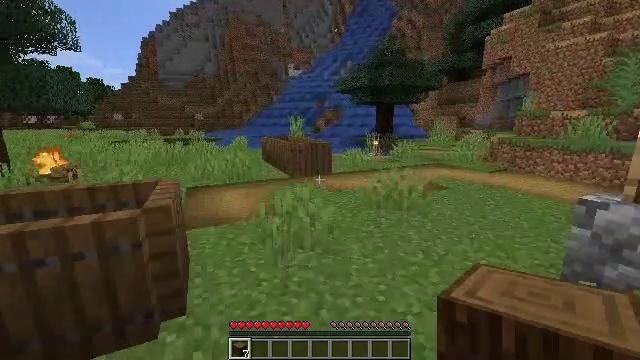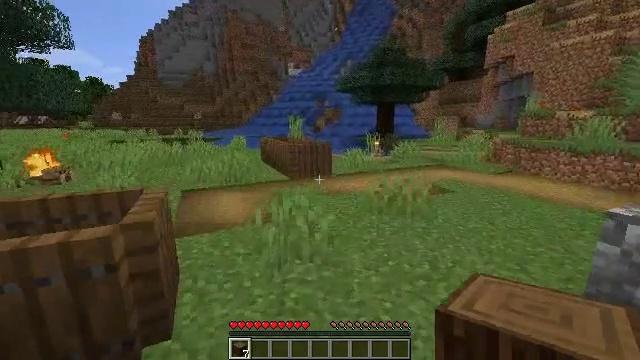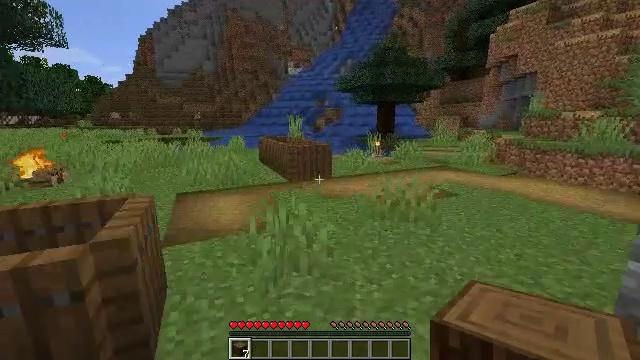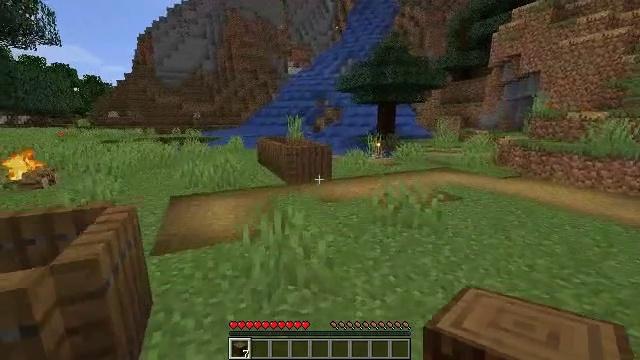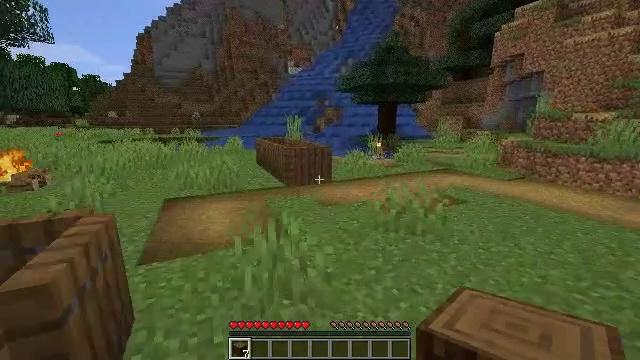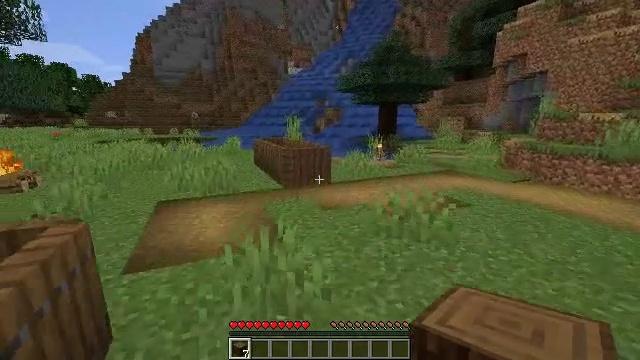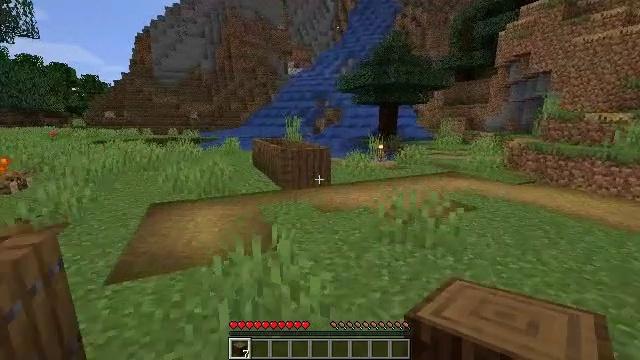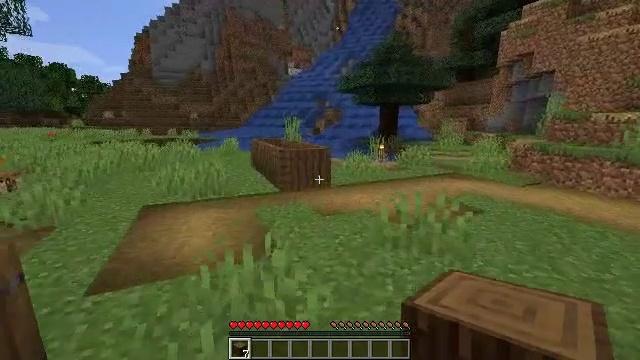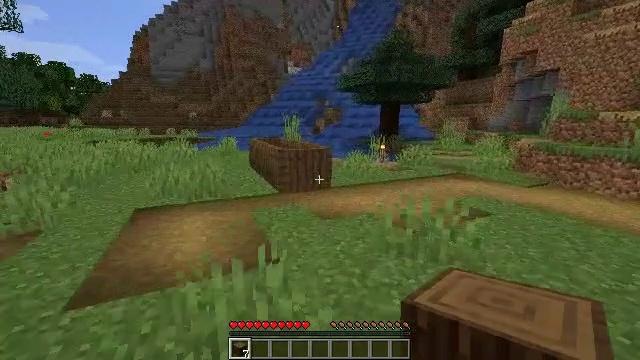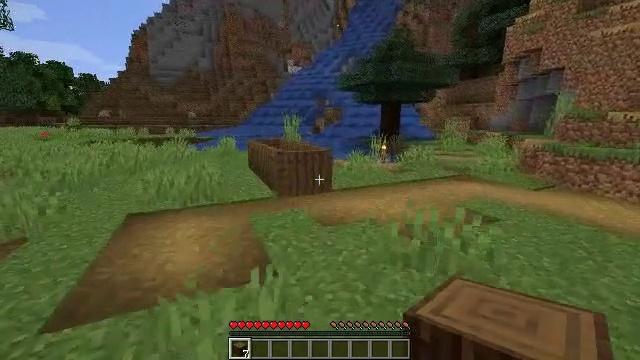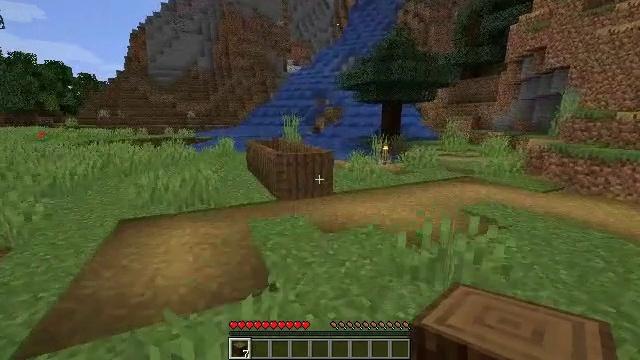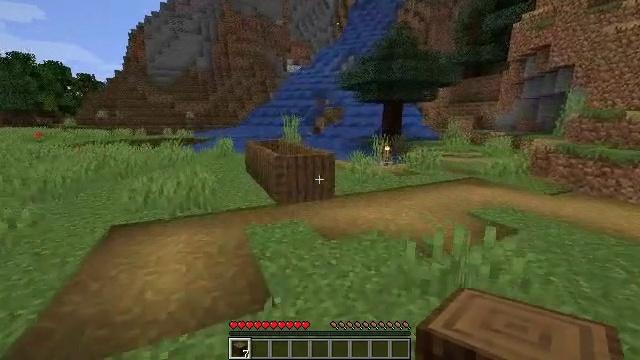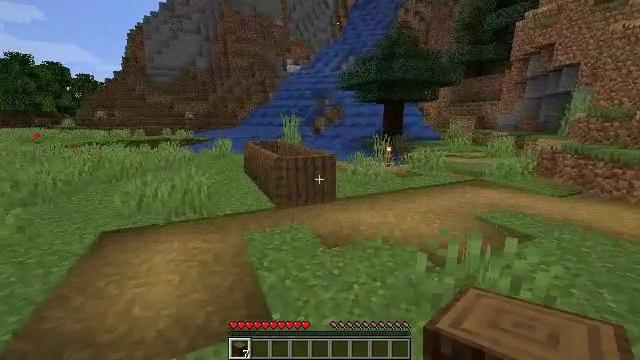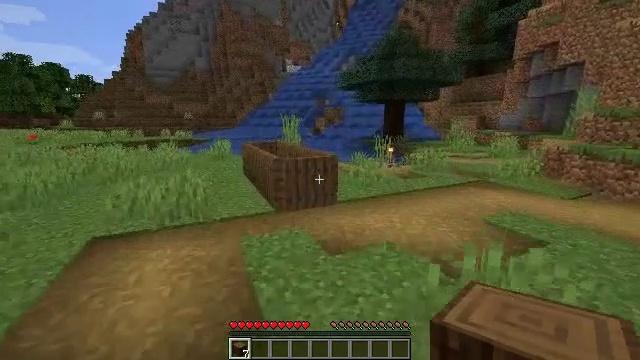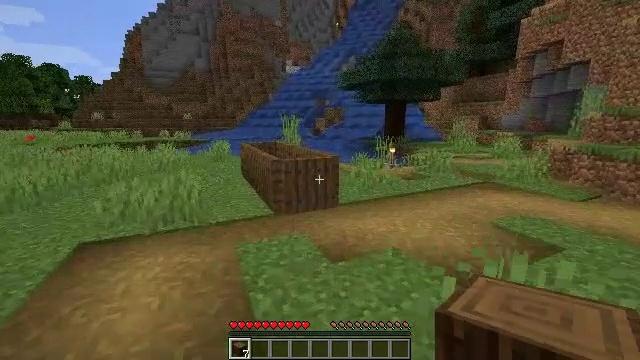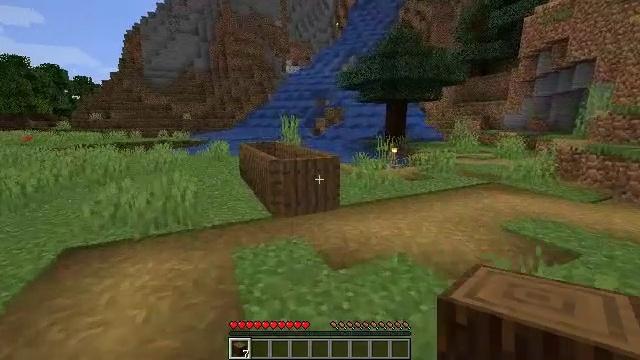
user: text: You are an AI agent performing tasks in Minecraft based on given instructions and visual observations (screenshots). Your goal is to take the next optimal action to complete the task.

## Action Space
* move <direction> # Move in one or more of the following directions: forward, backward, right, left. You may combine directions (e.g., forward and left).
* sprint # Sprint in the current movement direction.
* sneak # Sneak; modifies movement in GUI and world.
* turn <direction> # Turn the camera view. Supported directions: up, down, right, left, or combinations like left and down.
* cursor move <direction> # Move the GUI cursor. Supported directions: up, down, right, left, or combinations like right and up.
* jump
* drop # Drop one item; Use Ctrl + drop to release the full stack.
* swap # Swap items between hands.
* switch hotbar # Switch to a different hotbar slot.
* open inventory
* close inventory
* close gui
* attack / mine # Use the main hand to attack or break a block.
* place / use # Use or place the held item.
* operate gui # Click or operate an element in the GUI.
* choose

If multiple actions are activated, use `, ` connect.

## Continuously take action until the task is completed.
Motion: motion action
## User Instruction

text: Mine the grass in the plains.
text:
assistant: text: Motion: move forward
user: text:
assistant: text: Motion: move forward
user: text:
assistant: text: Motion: move forward
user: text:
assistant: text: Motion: move forward
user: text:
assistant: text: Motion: move forward
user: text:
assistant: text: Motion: move forward
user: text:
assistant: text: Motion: move forward
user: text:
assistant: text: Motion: move forward
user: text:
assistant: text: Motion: move forward
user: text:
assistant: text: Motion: move forward
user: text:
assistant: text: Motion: move forward
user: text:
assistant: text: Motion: move forward
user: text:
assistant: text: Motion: move forward
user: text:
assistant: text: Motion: move forward
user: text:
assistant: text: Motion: move forward
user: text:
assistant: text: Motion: move forward
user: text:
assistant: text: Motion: move forward
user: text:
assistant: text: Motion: move forward, turn left
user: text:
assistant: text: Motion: move forward, turn left
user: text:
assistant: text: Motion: move forward and move left, turn left
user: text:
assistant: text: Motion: move forward and move left, turn left
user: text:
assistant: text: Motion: move forward and move left, turn left
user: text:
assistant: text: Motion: move forward and move left
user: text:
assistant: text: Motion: move forward and move left
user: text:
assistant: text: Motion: move forward and move left
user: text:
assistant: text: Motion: move forward and move left
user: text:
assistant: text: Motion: move forward and move left
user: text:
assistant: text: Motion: move forward and move left
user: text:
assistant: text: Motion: move forward and move left
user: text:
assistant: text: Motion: move forward